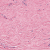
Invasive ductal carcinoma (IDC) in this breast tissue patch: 0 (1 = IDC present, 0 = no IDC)